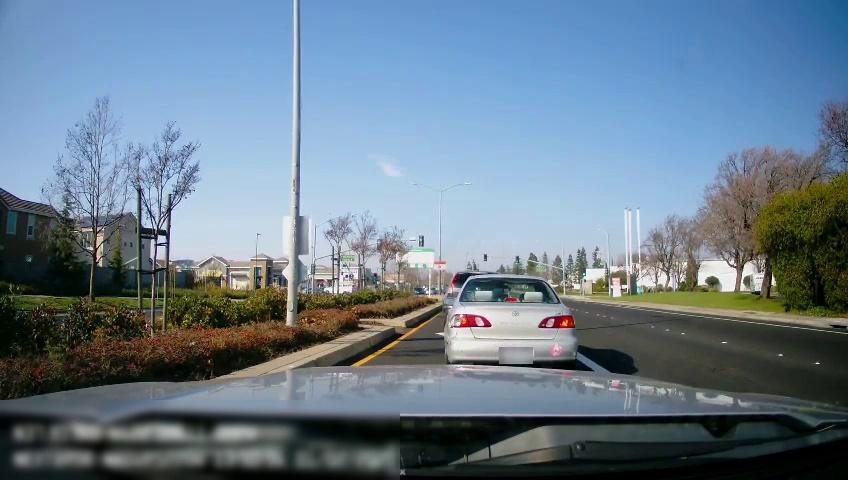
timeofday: Day
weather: Sunny
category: Drivable Space
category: Drivable Space
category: Vehicles | SUV
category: Vehicles | Car
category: Vehicles | SUV
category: Lanes | Current Lane
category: Lanes | Alternate Lane
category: Lanes | Current Lane
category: Lanes | Current Lane
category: Lanes | Opposite Lane
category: Traffic | Lights
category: Traffic | Lights